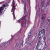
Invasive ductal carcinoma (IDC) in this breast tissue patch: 1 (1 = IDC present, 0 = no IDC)